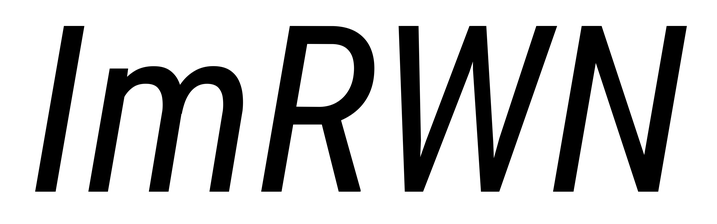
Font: Roboto-Italic_Condensed_Italic